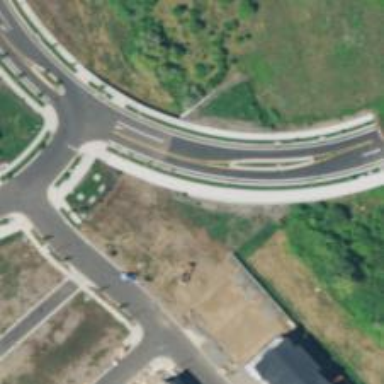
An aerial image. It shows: Cycleway.